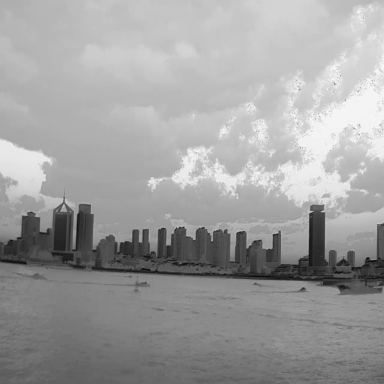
There are five objects shown in the infrared image, including a warship, and four canoes.